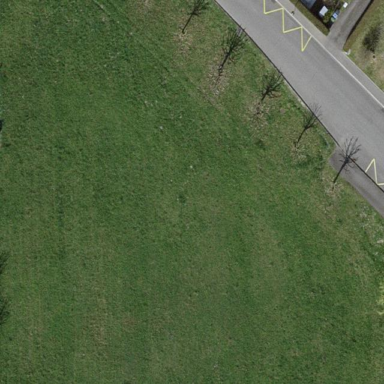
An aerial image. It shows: Area covered with grass.